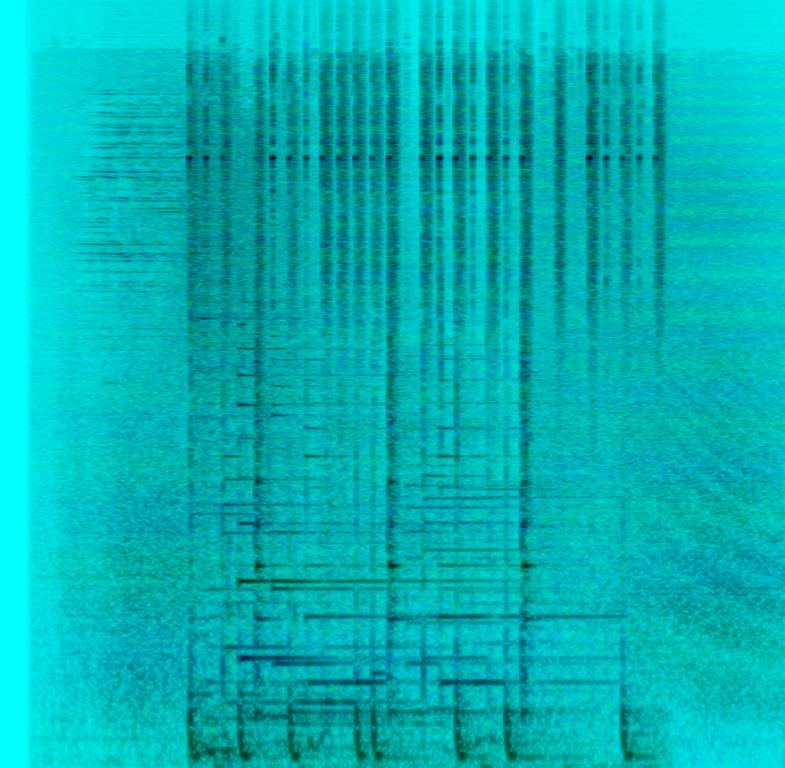
Digital sound effects are rising in a high pitch along with the sound of ocean-waves. Then a song starts containing a digital/acoustic drum playing a simple and clear groove with a shaker sample as hi hat sound and a e-guitar finger picking a melody. This song may be playing as an intro for an informational video.